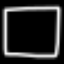
Label: square